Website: bh-photo
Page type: billing-address
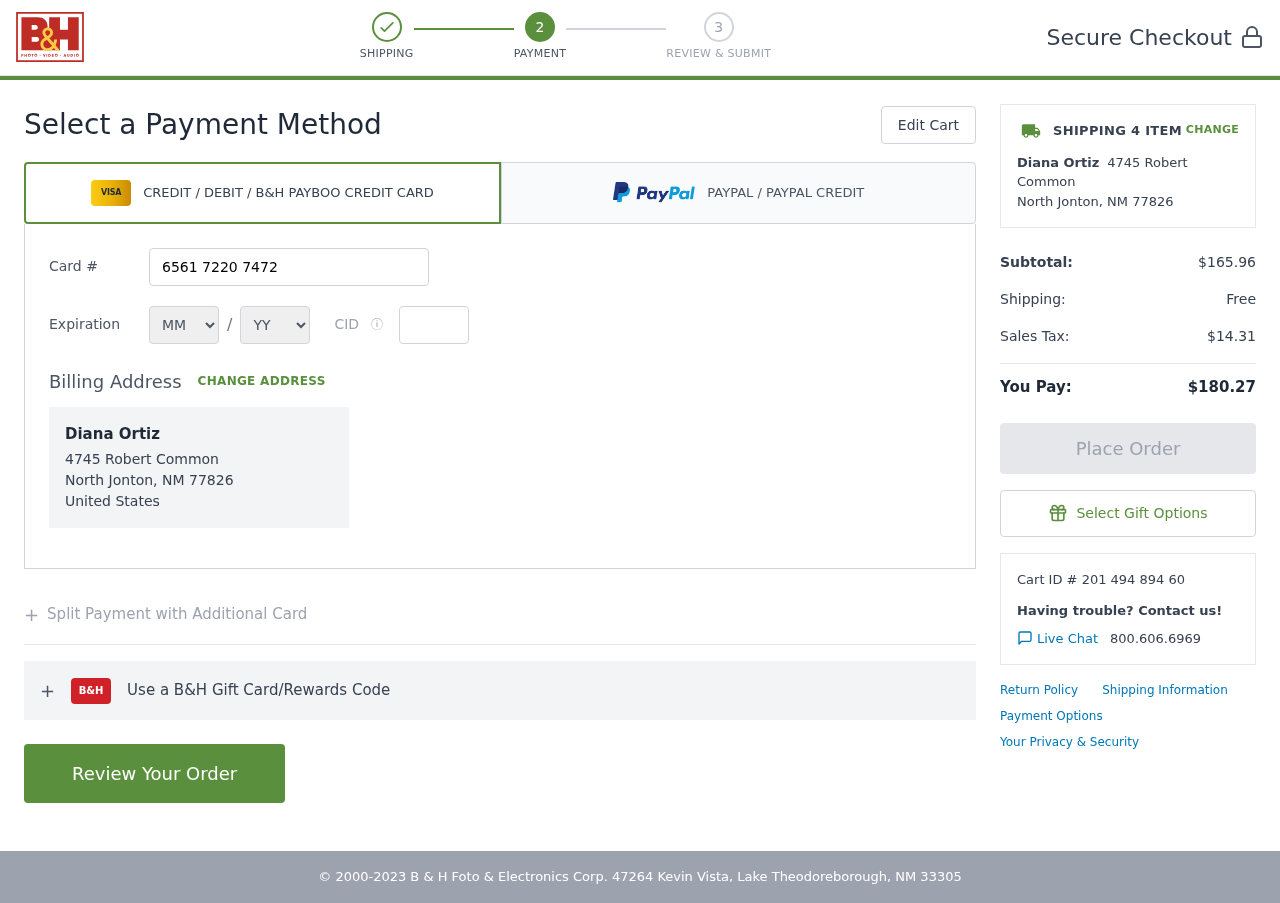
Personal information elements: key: PII_CARD_CVV
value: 817
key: PII_CARD_EXPIRY_MONTH
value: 08
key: PII_CARD_EXPIRY_YEAR
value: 28
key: PII_CARD_NUMBER
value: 6561 7220 7472 2692
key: PII_CITY_STATE_ZIP
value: North Jonton, NM 77826
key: PII_COUNTRY
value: United States
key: PII_FULLNAME
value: Diana Ortiz
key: PII_STREET
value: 4745 Robert Common
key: PII_FULLNAME2
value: Diana Ortiz
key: PII_CITY
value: North Jonton
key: PII_STATE_ABBR
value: NM
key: PII_POSTCODE
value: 77826
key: PII_POSTCODE_FULL
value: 77826
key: PII_CITY_STATE
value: North Jonton, NM
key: PII_POSTCODE_NUMERIC
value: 77826
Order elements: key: ORDER_NUM_ITEMS
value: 4
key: ORDER_SUBTOTAL
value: $165.96
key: ORDER_SHIPPING_COST
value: Free
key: ORDER_TAX
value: $14.31
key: ORDER_TOTAL
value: $180.27
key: ORDER_ID
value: Cart ID # 201 494 894 60